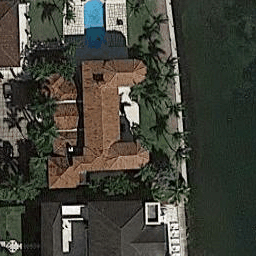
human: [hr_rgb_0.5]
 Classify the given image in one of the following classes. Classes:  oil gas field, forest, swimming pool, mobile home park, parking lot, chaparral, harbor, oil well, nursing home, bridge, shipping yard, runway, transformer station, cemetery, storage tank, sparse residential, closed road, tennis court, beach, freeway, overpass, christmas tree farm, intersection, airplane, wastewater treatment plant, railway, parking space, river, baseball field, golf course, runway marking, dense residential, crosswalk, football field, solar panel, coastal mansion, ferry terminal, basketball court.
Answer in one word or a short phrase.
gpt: coastal mansion